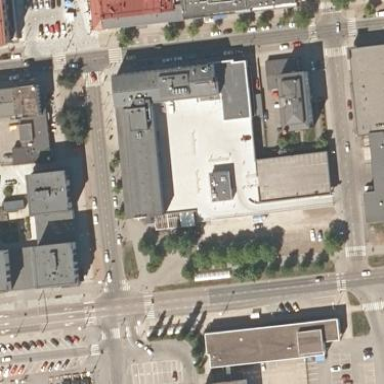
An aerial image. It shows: Grey hotel building with flat roof in dimgrey color.